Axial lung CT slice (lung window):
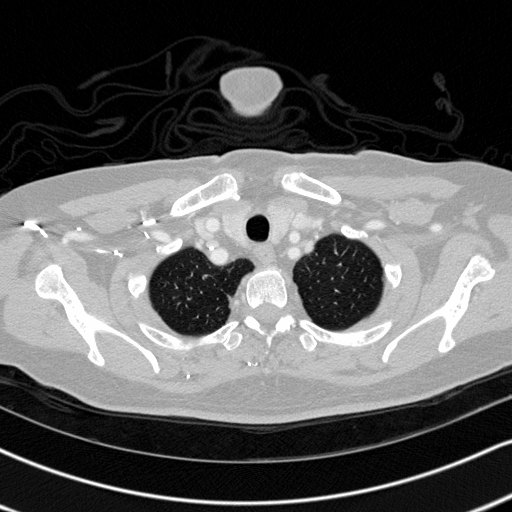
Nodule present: no